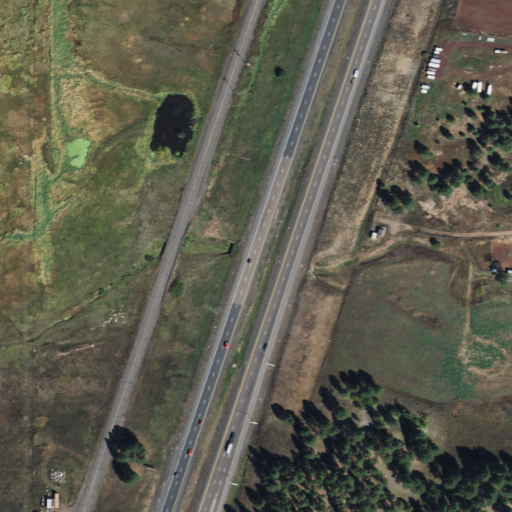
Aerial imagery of valley in Arizona named Schoolhouse Draw containing shrub, open development, medium intensity development, evergreen forest, herbaceous wetlands, low intensity development, grassland, and high intensity development